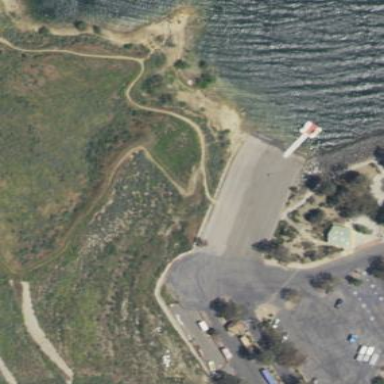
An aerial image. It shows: Slipway on leisure land.